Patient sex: F
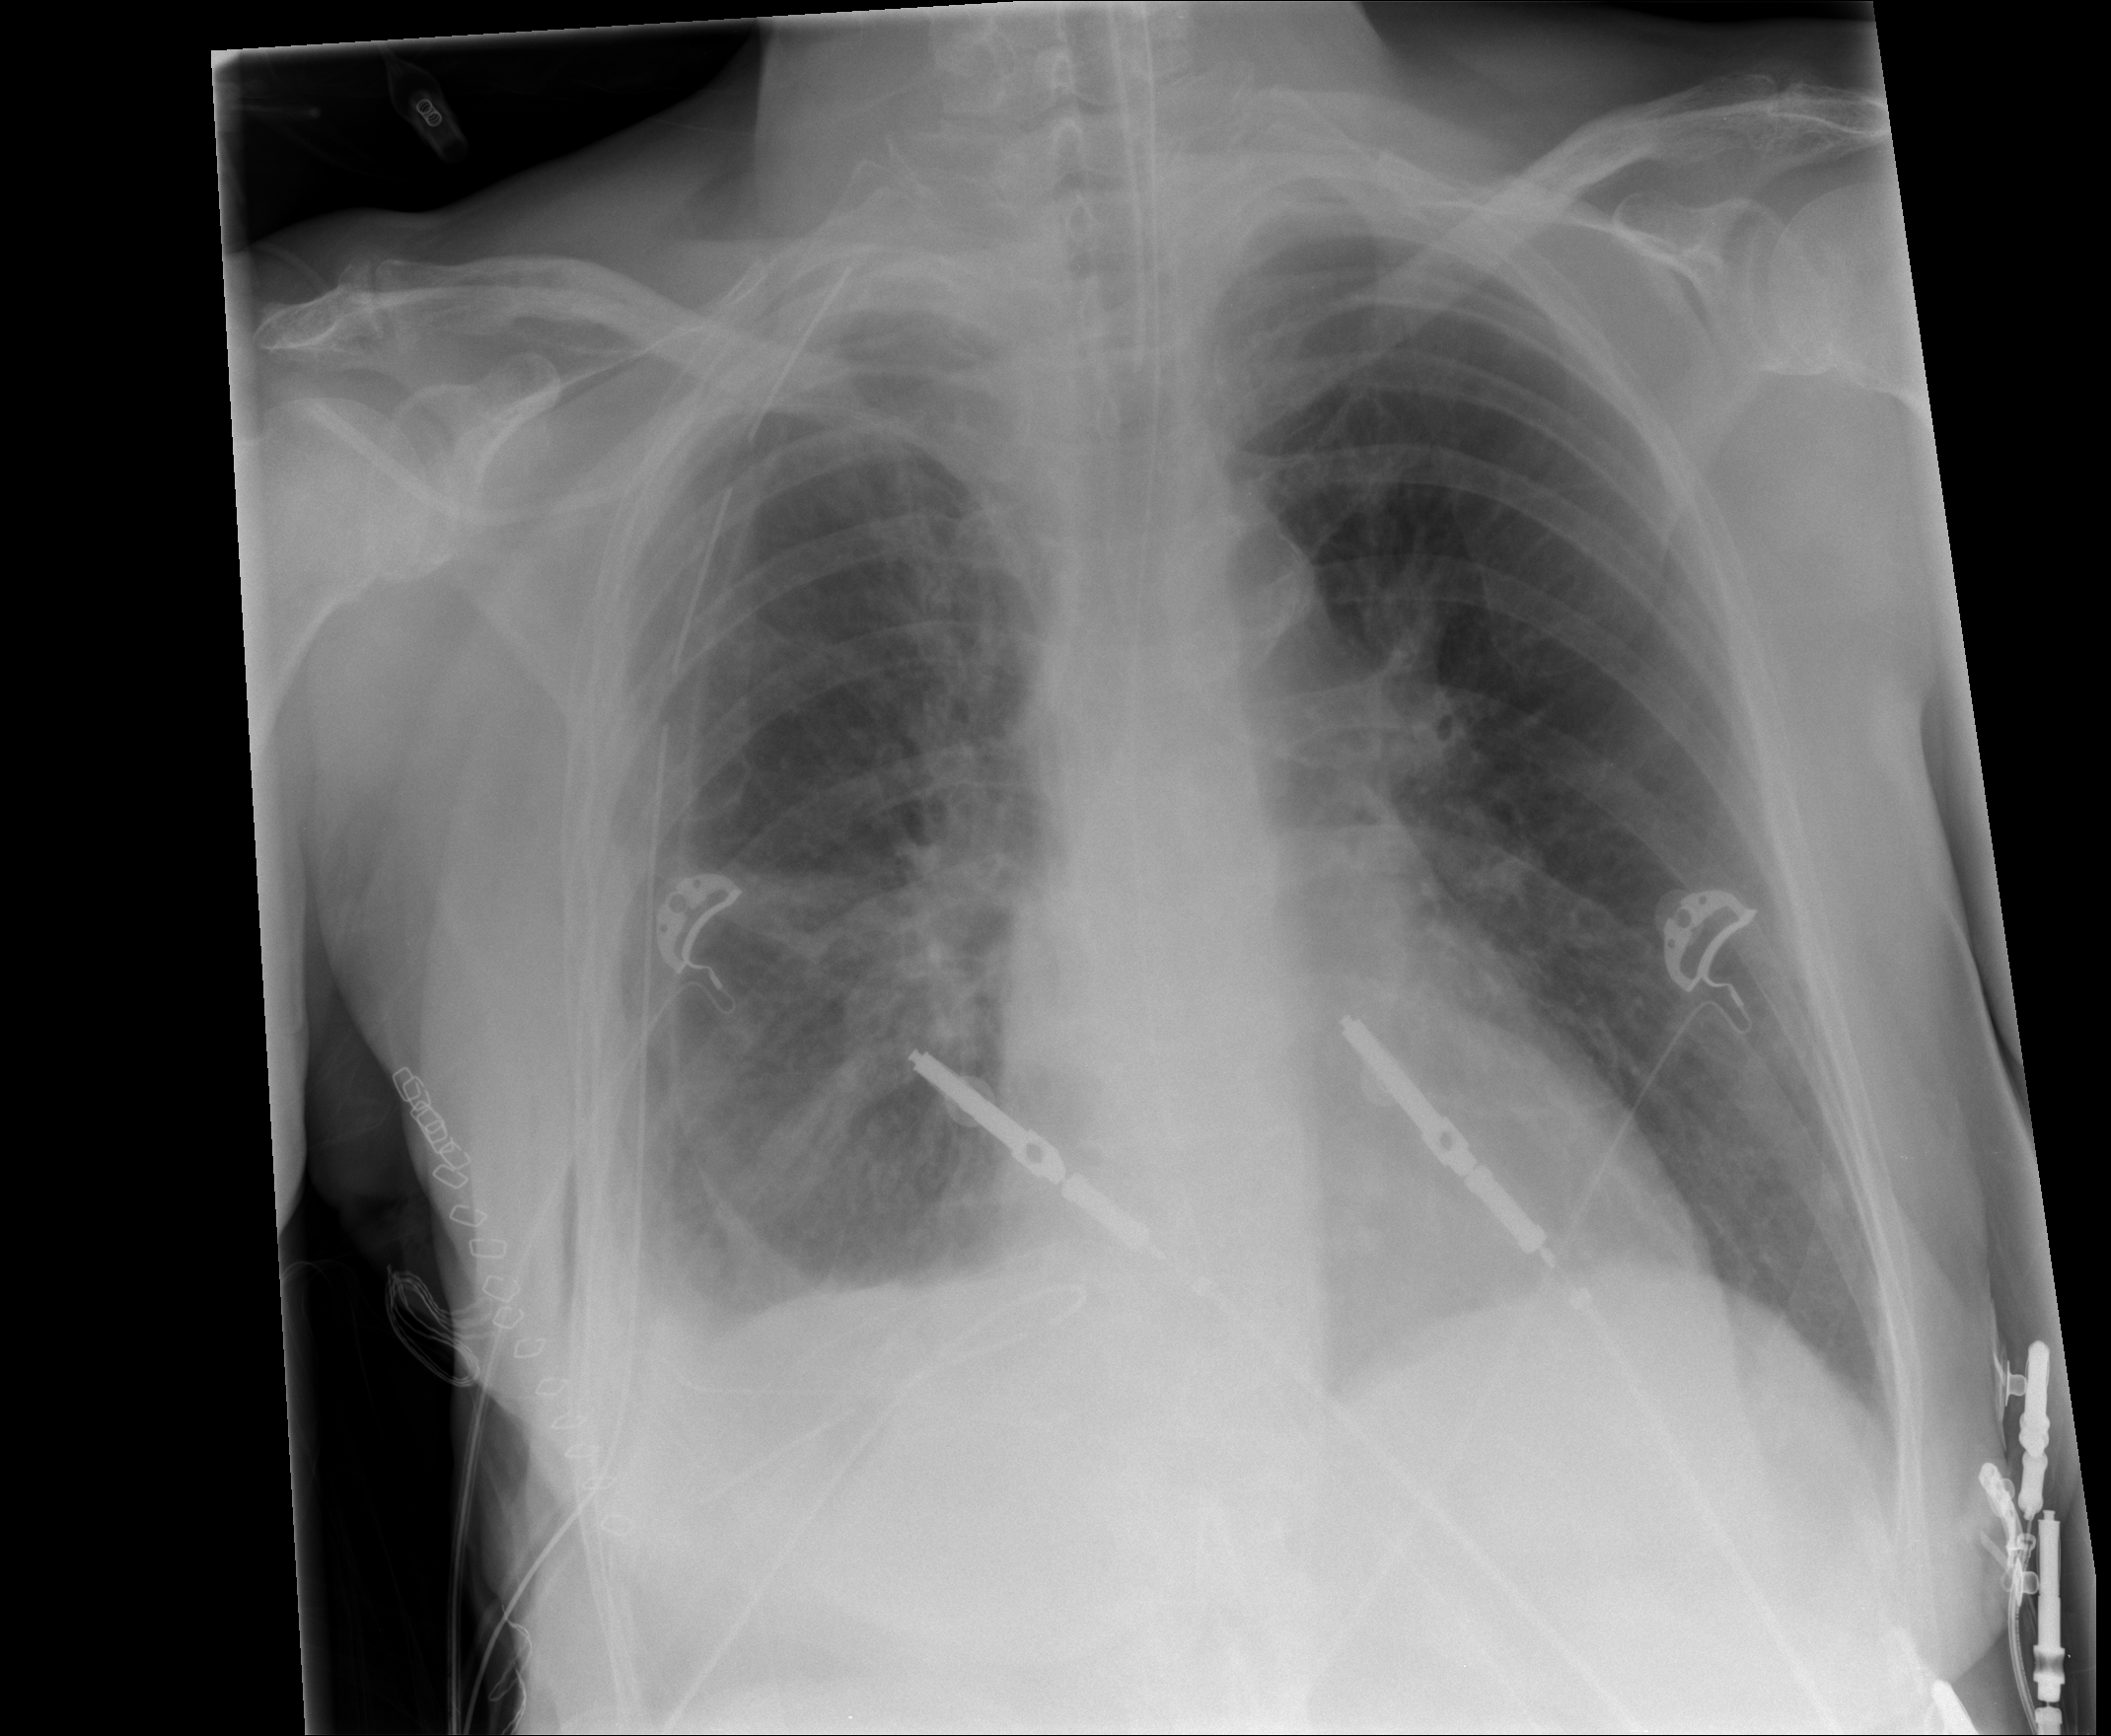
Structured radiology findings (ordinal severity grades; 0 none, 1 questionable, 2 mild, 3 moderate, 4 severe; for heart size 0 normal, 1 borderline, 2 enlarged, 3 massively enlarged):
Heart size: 1
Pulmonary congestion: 0
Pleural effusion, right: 2
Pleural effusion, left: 0
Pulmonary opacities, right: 0
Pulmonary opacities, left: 0
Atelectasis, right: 2
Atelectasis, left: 0